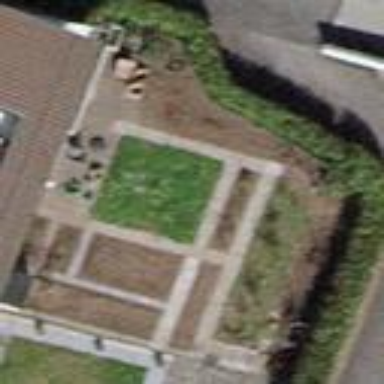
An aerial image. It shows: Garden that is leisure land.